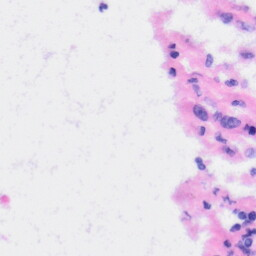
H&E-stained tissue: Liver